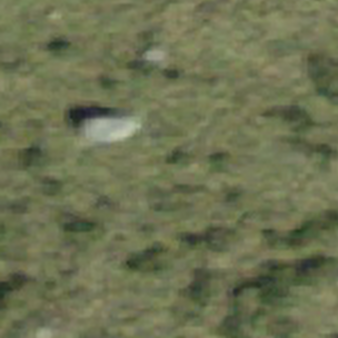
Label: other